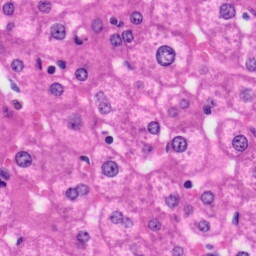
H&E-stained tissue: Liver